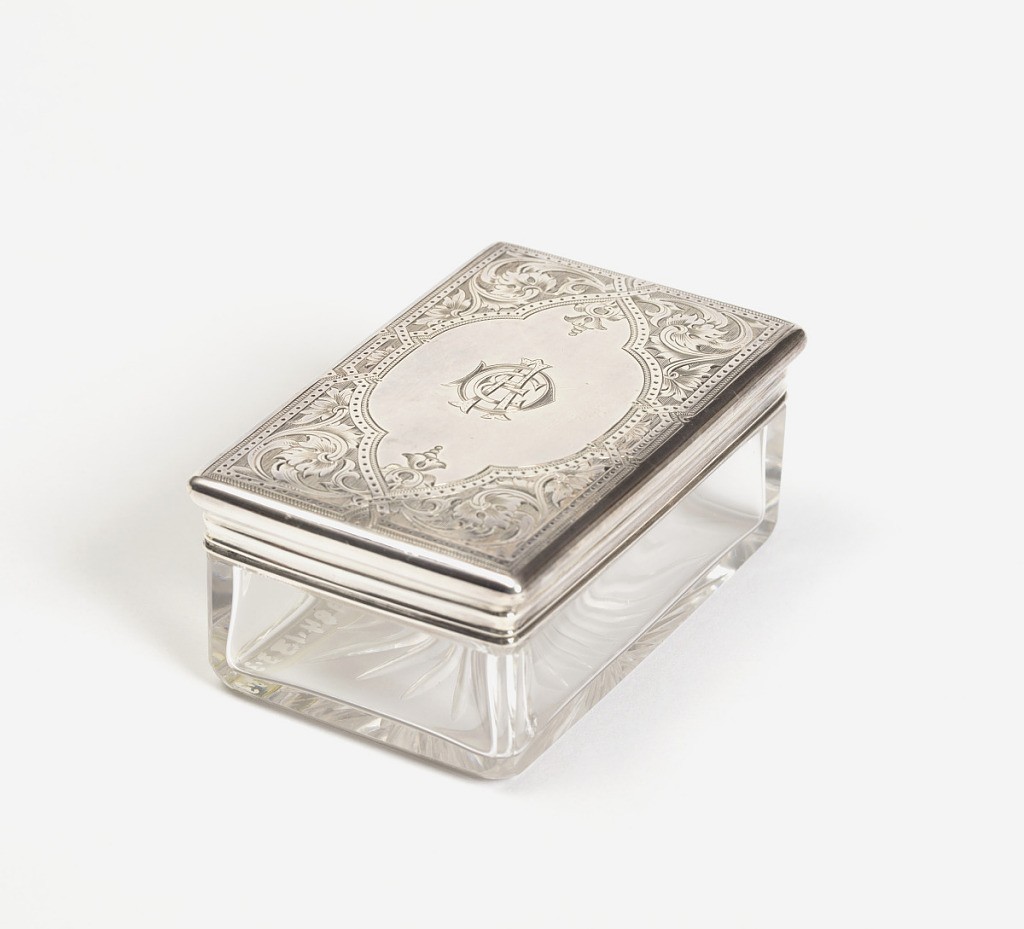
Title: Soap Dish from Traveling Dressing Case
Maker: Thomas Whitehouse, British, active 1848-98
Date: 1875
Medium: glass, silver
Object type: case
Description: Glass box with a rectangular base and silver top. The box has a many-pointed star cut into the bottom. The silver top has incised decoration with vegetal swags, dotted borders and a monogram in the center of the lid.